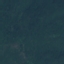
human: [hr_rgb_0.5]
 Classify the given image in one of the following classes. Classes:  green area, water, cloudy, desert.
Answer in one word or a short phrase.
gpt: green area